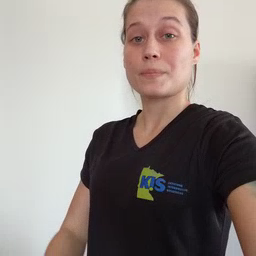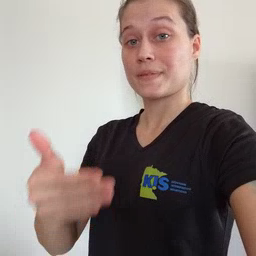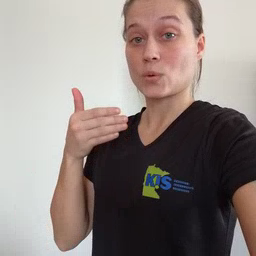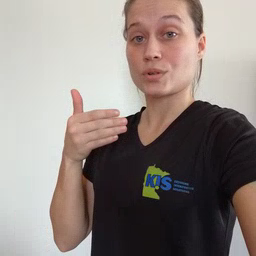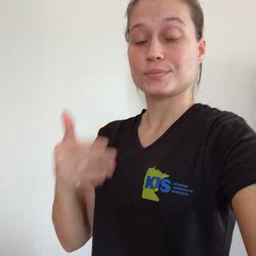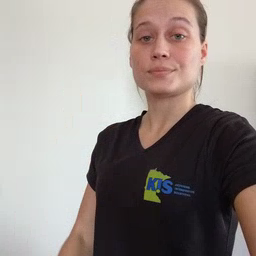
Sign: before